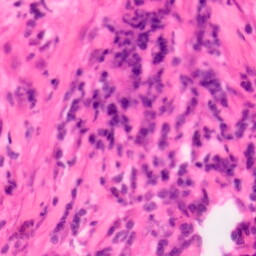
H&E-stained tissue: Colon